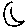
Label: moon